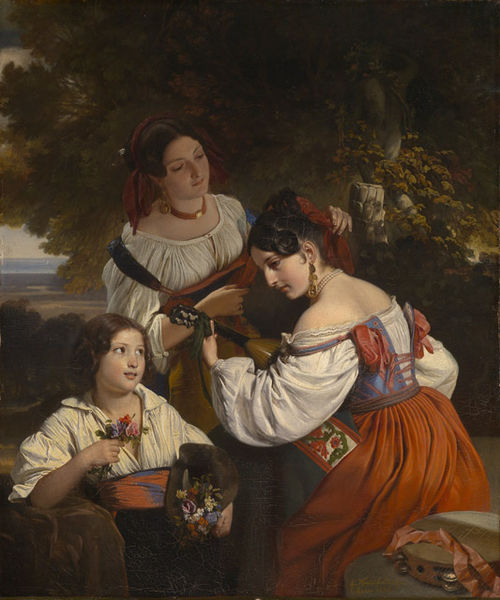
Titel: Römische Genreszene
Künstler: Franz Xaver Winterhalter
Standort: Karlsruhe
Institution: Staatliche Kunsthalle Karlsruhe
Schlagwörter: baum, berg, blau, blätter, dunkel, gemälde, hand, himmel, meer, schatten, wasser, weiß, bäume, frauen, gelb, grün, komposition, landschaft, mädchen, see, blume, blumen, braun, bunt, busen, damen, frau, frisur, haar, hell, hintergrund, hut, kleid, kleider, licht, ohrring, orange, rücken, schmuck, schwarz, säule, ausblick, blick, blüten, gürtel, park, rot, schal, tuch, fest, malerei, rock, schleife, alt, hemd, jung, augen, band, barock, bluse, falten, gesicht, haarschmuck, kragen, bild, hals, instrument, öl, natur, busch, büsche, gewand, gold, haare, stickerei, drei, kind, klassizismus, ohrringe, blatt, gitarre, instrumente, musik, pflanze, sängerinnen, locken, perlen, rokoko, schulter, wald, kinder, garten, schärpe, kopfbedeckung, lächeln, spanien, brüste, italien, süden, halsband, mieder, röcke, blusen, kette, modern, herbst, idylle, haarband, nacken, ölgemälde, spielen, kopftuch, zopf, realistisch, musikinstrument, musizieren, strauss, faltenwurf, junge, kropfband, freude, blumenstrauss, geschwister, spiel, knabe, zigeuner, spanisch, idyll, draußen, lichtung, ketten, allegorie, trommel, anschauen, rom, tracht, biedermeier, goldschmuck, geschnürt, trachten, korsett, generationen, naturalistisch, laute, mandoline, saiteninstrument, gestickt, arkadien, harfe, bänder, leier, kindd, musikerin, korsage, dirndl, drei frauen, blätte, schellen, tambourin, tamburin, schnürung, zither, zitter, folklore, musikinstrumente, lieblich, schwarzhaarig, dirndel, blic, jungfrauen, trio, schelle, okulele, dionisos, dyonisos, zigeunerinnen, mäcdchen, tamborin, musikerinnen, ohrrring, gole, musikantinnen, frauen baum musik lächeln, sexy time, 3 sum, hot chicks, arkadieen, zimbanon, m�dchen